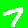
Digit: 7